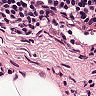
Metastatic tissue present: no